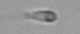
Label: flagellate_morphotype3